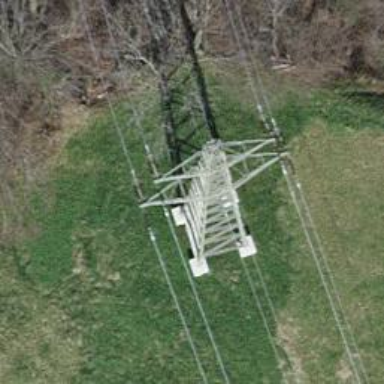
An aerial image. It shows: Lattice structure tower used for power distribution.